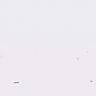
Metastatic tissue present: no